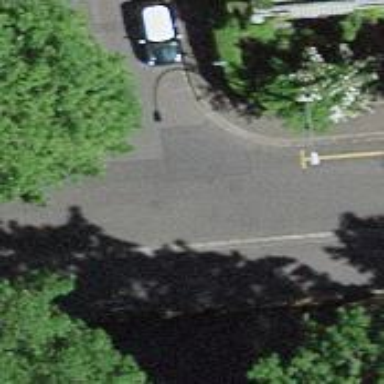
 with parallel parking on the left lane. The sidewalks have asphalt surface as well."